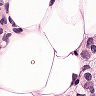
Metastatic tissue present: yes